Question:
The above query works when i remove the subquery.
but i want the amount to be multiplied by notional rate from table n_bank_rate as specified in query.
How can this be achieved ?
'''
select 2 as orderby, 2 as n_order2,null as exp_id ,null as company,
'Total -' + fac.facility_type as cashflow,
null as exp_identification_date,
bk.bank_name as bank,null as branch,
null as Counterparty,null as country,null as facility_type,
bank_facility_id as bank_facility_id , null as curr1,
sum(m.amount) as curr1_amt,
null as curr2,
sum(m.amount * (select top 1 notional_rate from n_bank_rate where bank_id = m.bank_id order by id desc)) as curr2_amt,
null as converstion_rate,null as due_date,null as bank_ref,null as invoice_no,null as remarks ,
null as [term],null as [terms_type]
from m_forex_exposure m
join m_company cm on m.comp_id = cm.comp_id
left join m_bank bk on m.bank_id = bk.id
left join m_facility_type fac on m.bank_facility_id = fac.id
join n_link_exposure le on m.exp_id = le.ref_exp_id
where
(cm.comp_main_id = 1 and cm.group_id =1 )
and m.amount > 0
and (m.bank_id =94)
and isnull(m.bank_id,0) <> 0
and bank_facility_id in (select id as bank_facility_id from m_facility_type where facility_type in ('EBRD','PCFC'))
group by bk.bank_name , bank_facility_id,fac.facility_type
'''
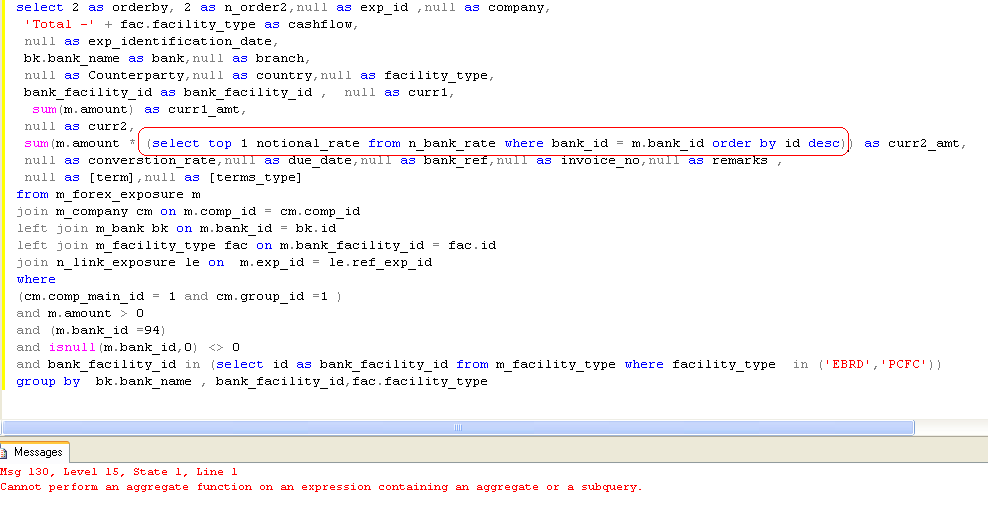
Answer: Also in SQLServer2005+ for this purpose you can use <URL>
'''
select 2 as orderby, 2 as n_order2,null as exp_id ,null as company,
'Total -' + fac.facility_type as cashflow,
null as exp_identification_date,
bk.bank_name as bank,null as branch,
null as Counterparty,null as country,null as facility_type,
bank_facility_id as bank_facility_id , null as curr1,
sum(m.amount) as curr1_amt,
null as curr2,
sum(m.amount * curr2_amt.notional_rate) as curr2_amt,
null as converstion_rate,null as due_date,null as bank_ref,null as invoice_no,null as remarks ,
null as [term],null as [terms_type]
from m_forex_exposure m
join m_company cm on m.comp_id = cm.comp_id
left join m_bank bk on m.bank_id = bk.id
left join m_facility_type fac on m.bank_facility_id = fac.id
join n_link_exposure le on m.exp_id = le.ref_exp_id
CROSS APPLY (select top 1 notional_rate from n_bank_rate where bank_id = m.bank_id order by id desc) as curr2_amt (notional_rate)
where
(cm.comp_main_id = 1 and cm.group_id =1 )
and m.amount > 0
and (m.bank_id =94)
and isnull(m.bank_id,0) <> 0
and bank_facility_id in (select id as bank_facility_id from m_facility_type where facility_type in ('EBRD','PCFC'))
group by bk.bank_name , bank_facility_id,fac.facility_type
'''